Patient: sex F, age 48
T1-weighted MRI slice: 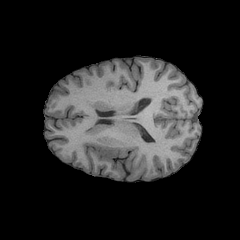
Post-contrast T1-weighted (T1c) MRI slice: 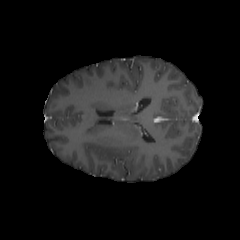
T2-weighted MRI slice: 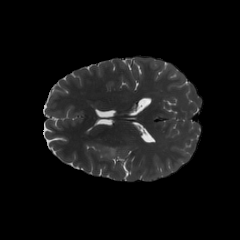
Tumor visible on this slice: yes
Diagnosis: Astrocytoma, IDH-mutant
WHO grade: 2